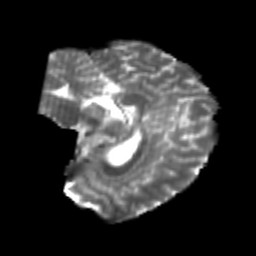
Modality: T2w
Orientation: sagittal
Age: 21
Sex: male
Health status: healthy
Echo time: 0.074 s